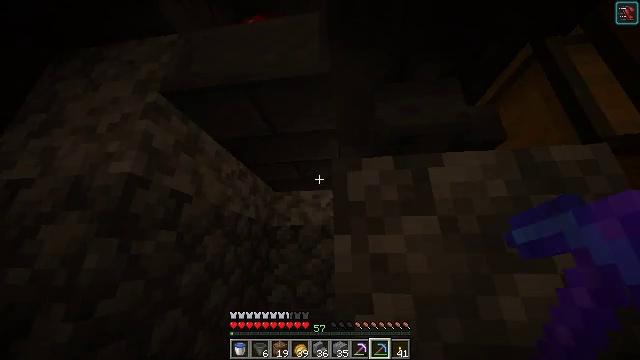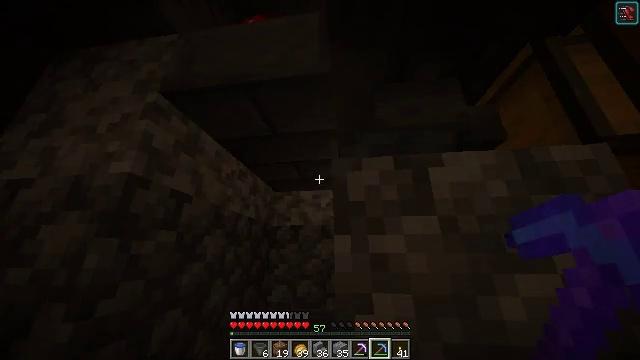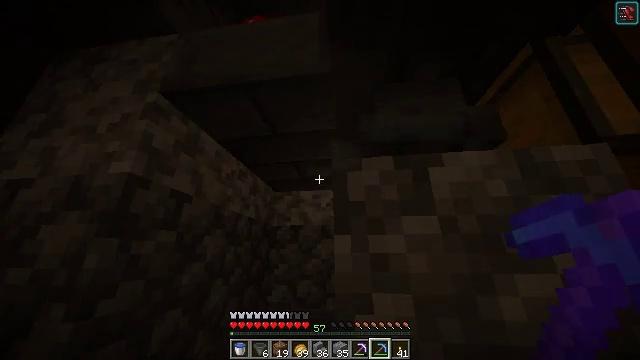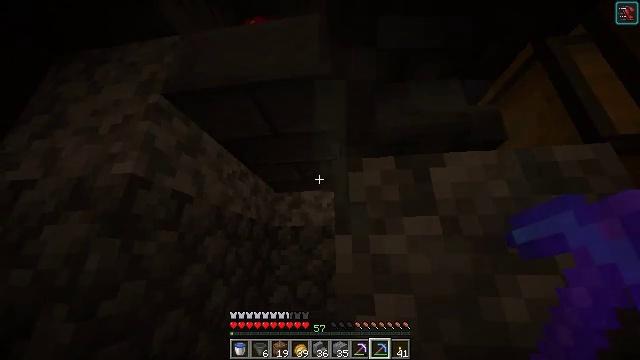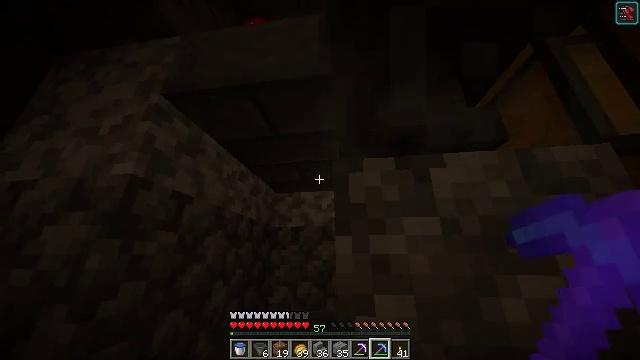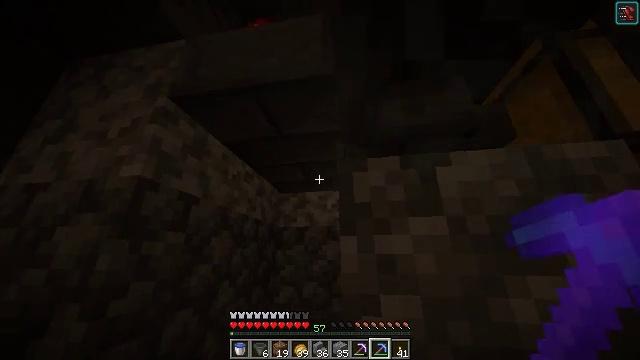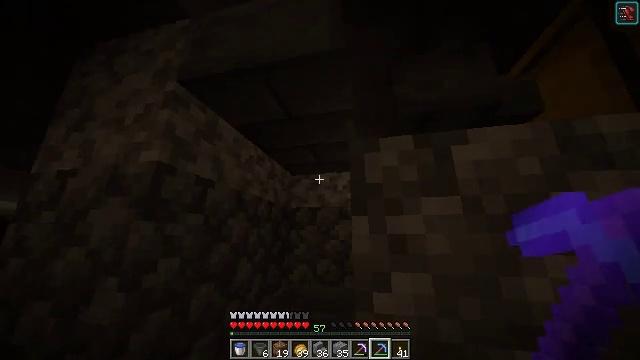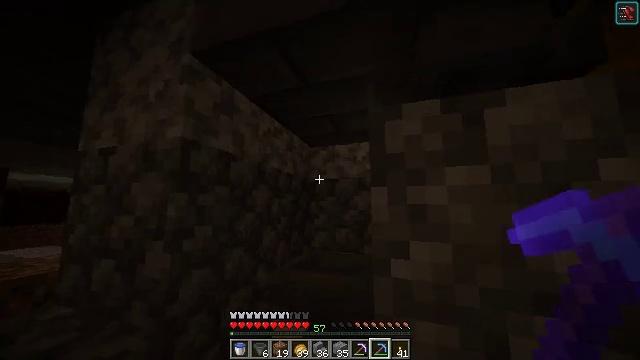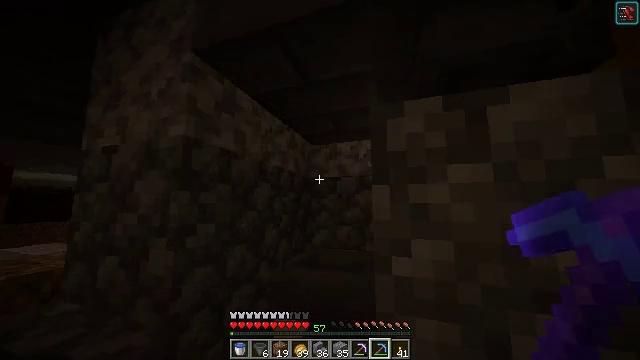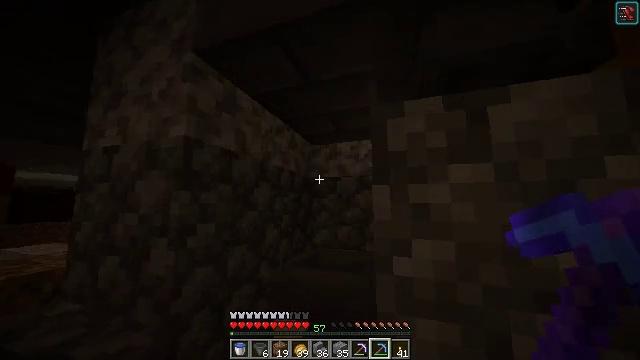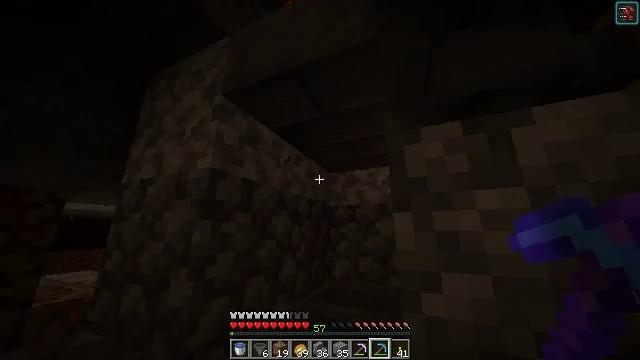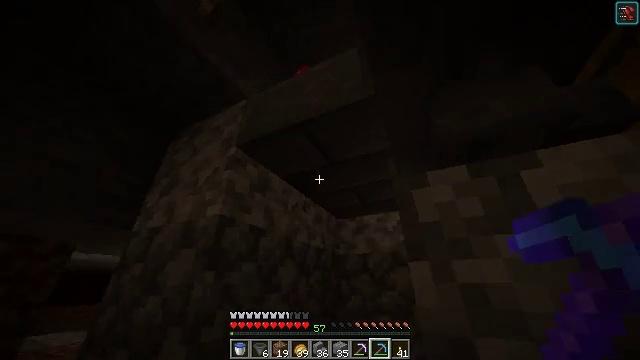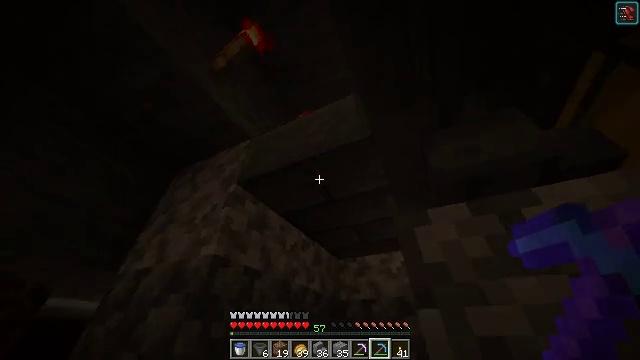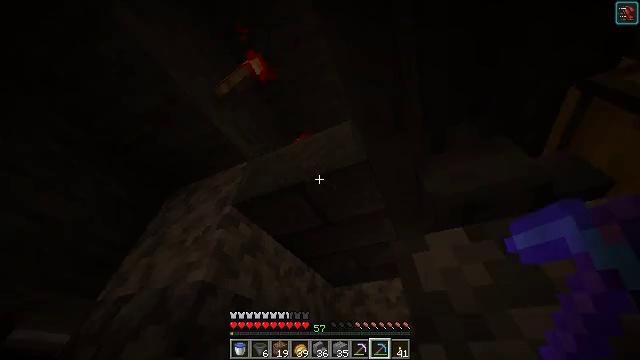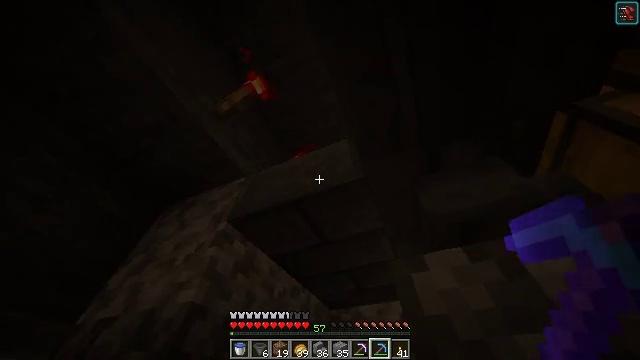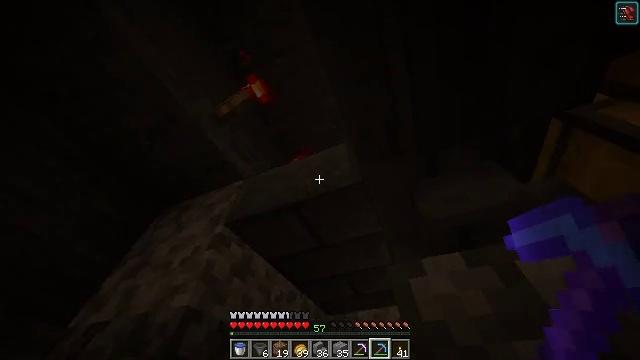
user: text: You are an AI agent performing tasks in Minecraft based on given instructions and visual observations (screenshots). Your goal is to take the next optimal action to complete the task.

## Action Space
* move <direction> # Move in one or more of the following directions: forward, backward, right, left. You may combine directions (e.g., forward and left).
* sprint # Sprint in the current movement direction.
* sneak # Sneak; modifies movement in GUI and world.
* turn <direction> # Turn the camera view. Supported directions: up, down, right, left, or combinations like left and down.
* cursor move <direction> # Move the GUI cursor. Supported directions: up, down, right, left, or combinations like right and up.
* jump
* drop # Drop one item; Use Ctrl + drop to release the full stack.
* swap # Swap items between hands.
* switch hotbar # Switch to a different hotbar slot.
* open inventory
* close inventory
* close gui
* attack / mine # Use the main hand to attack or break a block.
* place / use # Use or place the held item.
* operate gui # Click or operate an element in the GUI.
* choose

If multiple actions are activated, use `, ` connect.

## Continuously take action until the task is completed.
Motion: motion action
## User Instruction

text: Collect cobblestone blocks for construction.
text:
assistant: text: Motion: no_op
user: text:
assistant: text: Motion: no_op
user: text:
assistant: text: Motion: no_op
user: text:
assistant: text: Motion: no_op
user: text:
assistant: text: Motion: turn left
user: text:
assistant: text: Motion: turn left and down
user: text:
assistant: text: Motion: turn left and down
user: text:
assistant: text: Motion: no_op
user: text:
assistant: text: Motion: no_op
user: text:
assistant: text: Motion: turn left and up
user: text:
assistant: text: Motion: turn left and up
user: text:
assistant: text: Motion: turn up
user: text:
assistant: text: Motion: turn right and up
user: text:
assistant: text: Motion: turn right and up
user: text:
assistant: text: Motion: turn up
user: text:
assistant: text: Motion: turn right
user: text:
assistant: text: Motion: turn right and down
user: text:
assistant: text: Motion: turn right and down
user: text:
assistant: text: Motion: turn down
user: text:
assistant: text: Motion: turn left and down
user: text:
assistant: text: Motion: turn left and down
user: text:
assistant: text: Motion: turn left and down
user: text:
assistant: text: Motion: turn left and down
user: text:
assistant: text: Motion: turn left and down
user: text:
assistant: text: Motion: turn left and down
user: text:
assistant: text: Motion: turn left and down
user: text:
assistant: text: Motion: turn left and down
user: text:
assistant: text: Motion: turn left and down
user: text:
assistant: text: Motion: turn down
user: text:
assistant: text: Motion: turn down